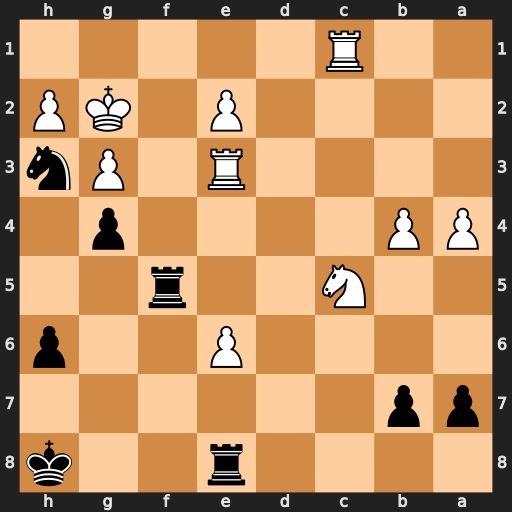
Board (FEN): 4r2k/pp6/4P2p/2N2r2/PP4p1/4R1Pn/4P1KP/2R5
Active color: b
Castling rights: -
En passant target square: -
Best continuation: Rf2+ Kh1 Ref8 Rf3 gxf3